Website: ulta-beauty
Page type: account-selection
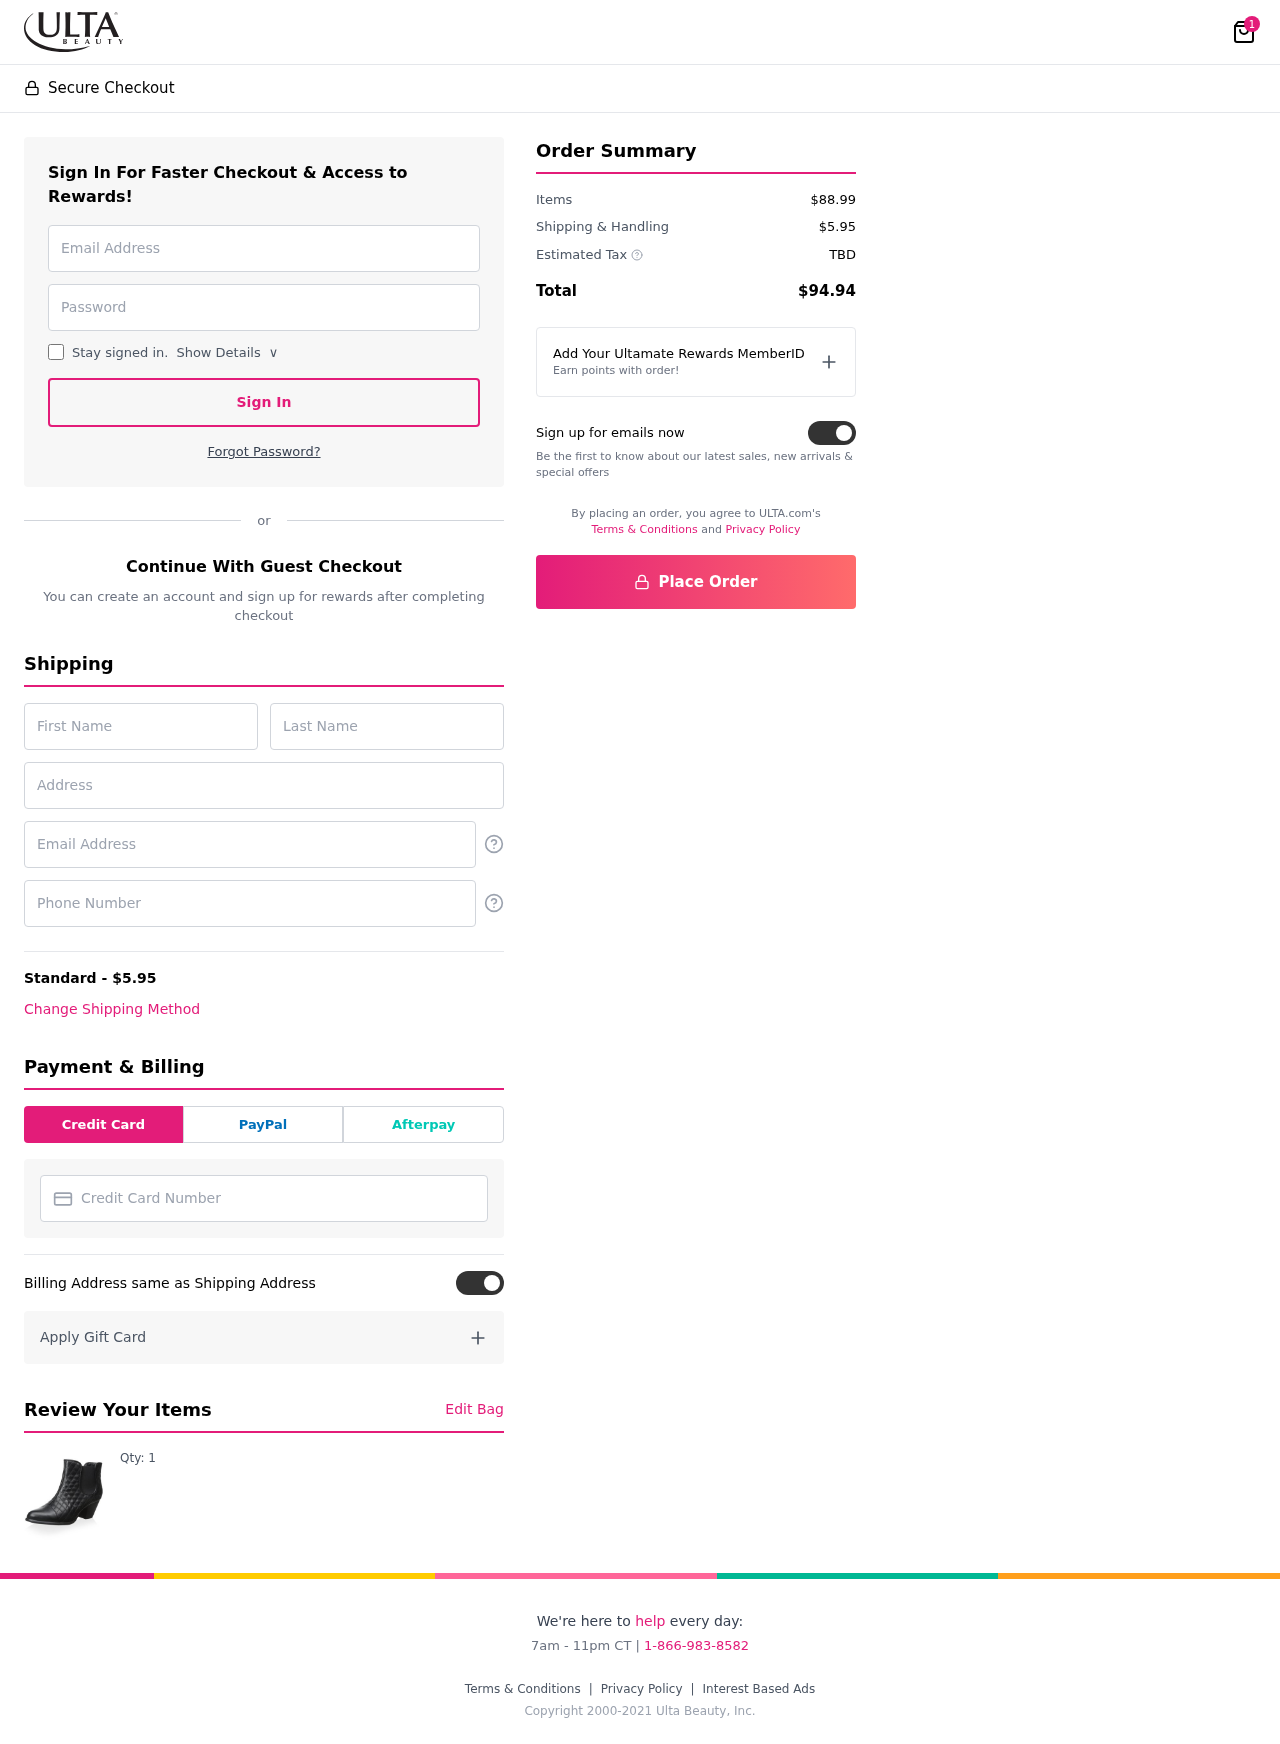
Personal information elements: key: PII_CARD_NUMBER
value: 3453 3587 5659 603
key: PII_EMAIL
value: jporter@gmail.com
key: PII_EMAIL2
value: jporter@gmail.com
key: PII_FIRSTNAME
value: James
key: PII_LASTNAME
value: Porter
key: PII_PHONE
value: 2823078424
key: PII_STREET
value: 5885 Peterson Trace Suite 882
Product elements: key: PRODUCT1_QUANTITY
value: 1
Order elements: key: ORDER_NUM_ITEMS
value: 1
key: ORDER_SHIPPING_COST
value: $5.95
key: ORDER_SUBTOTAL
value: $88.99
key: ORDER_TAX
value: TBD
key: ORDER_TOTAL
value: $94.94